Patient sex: M
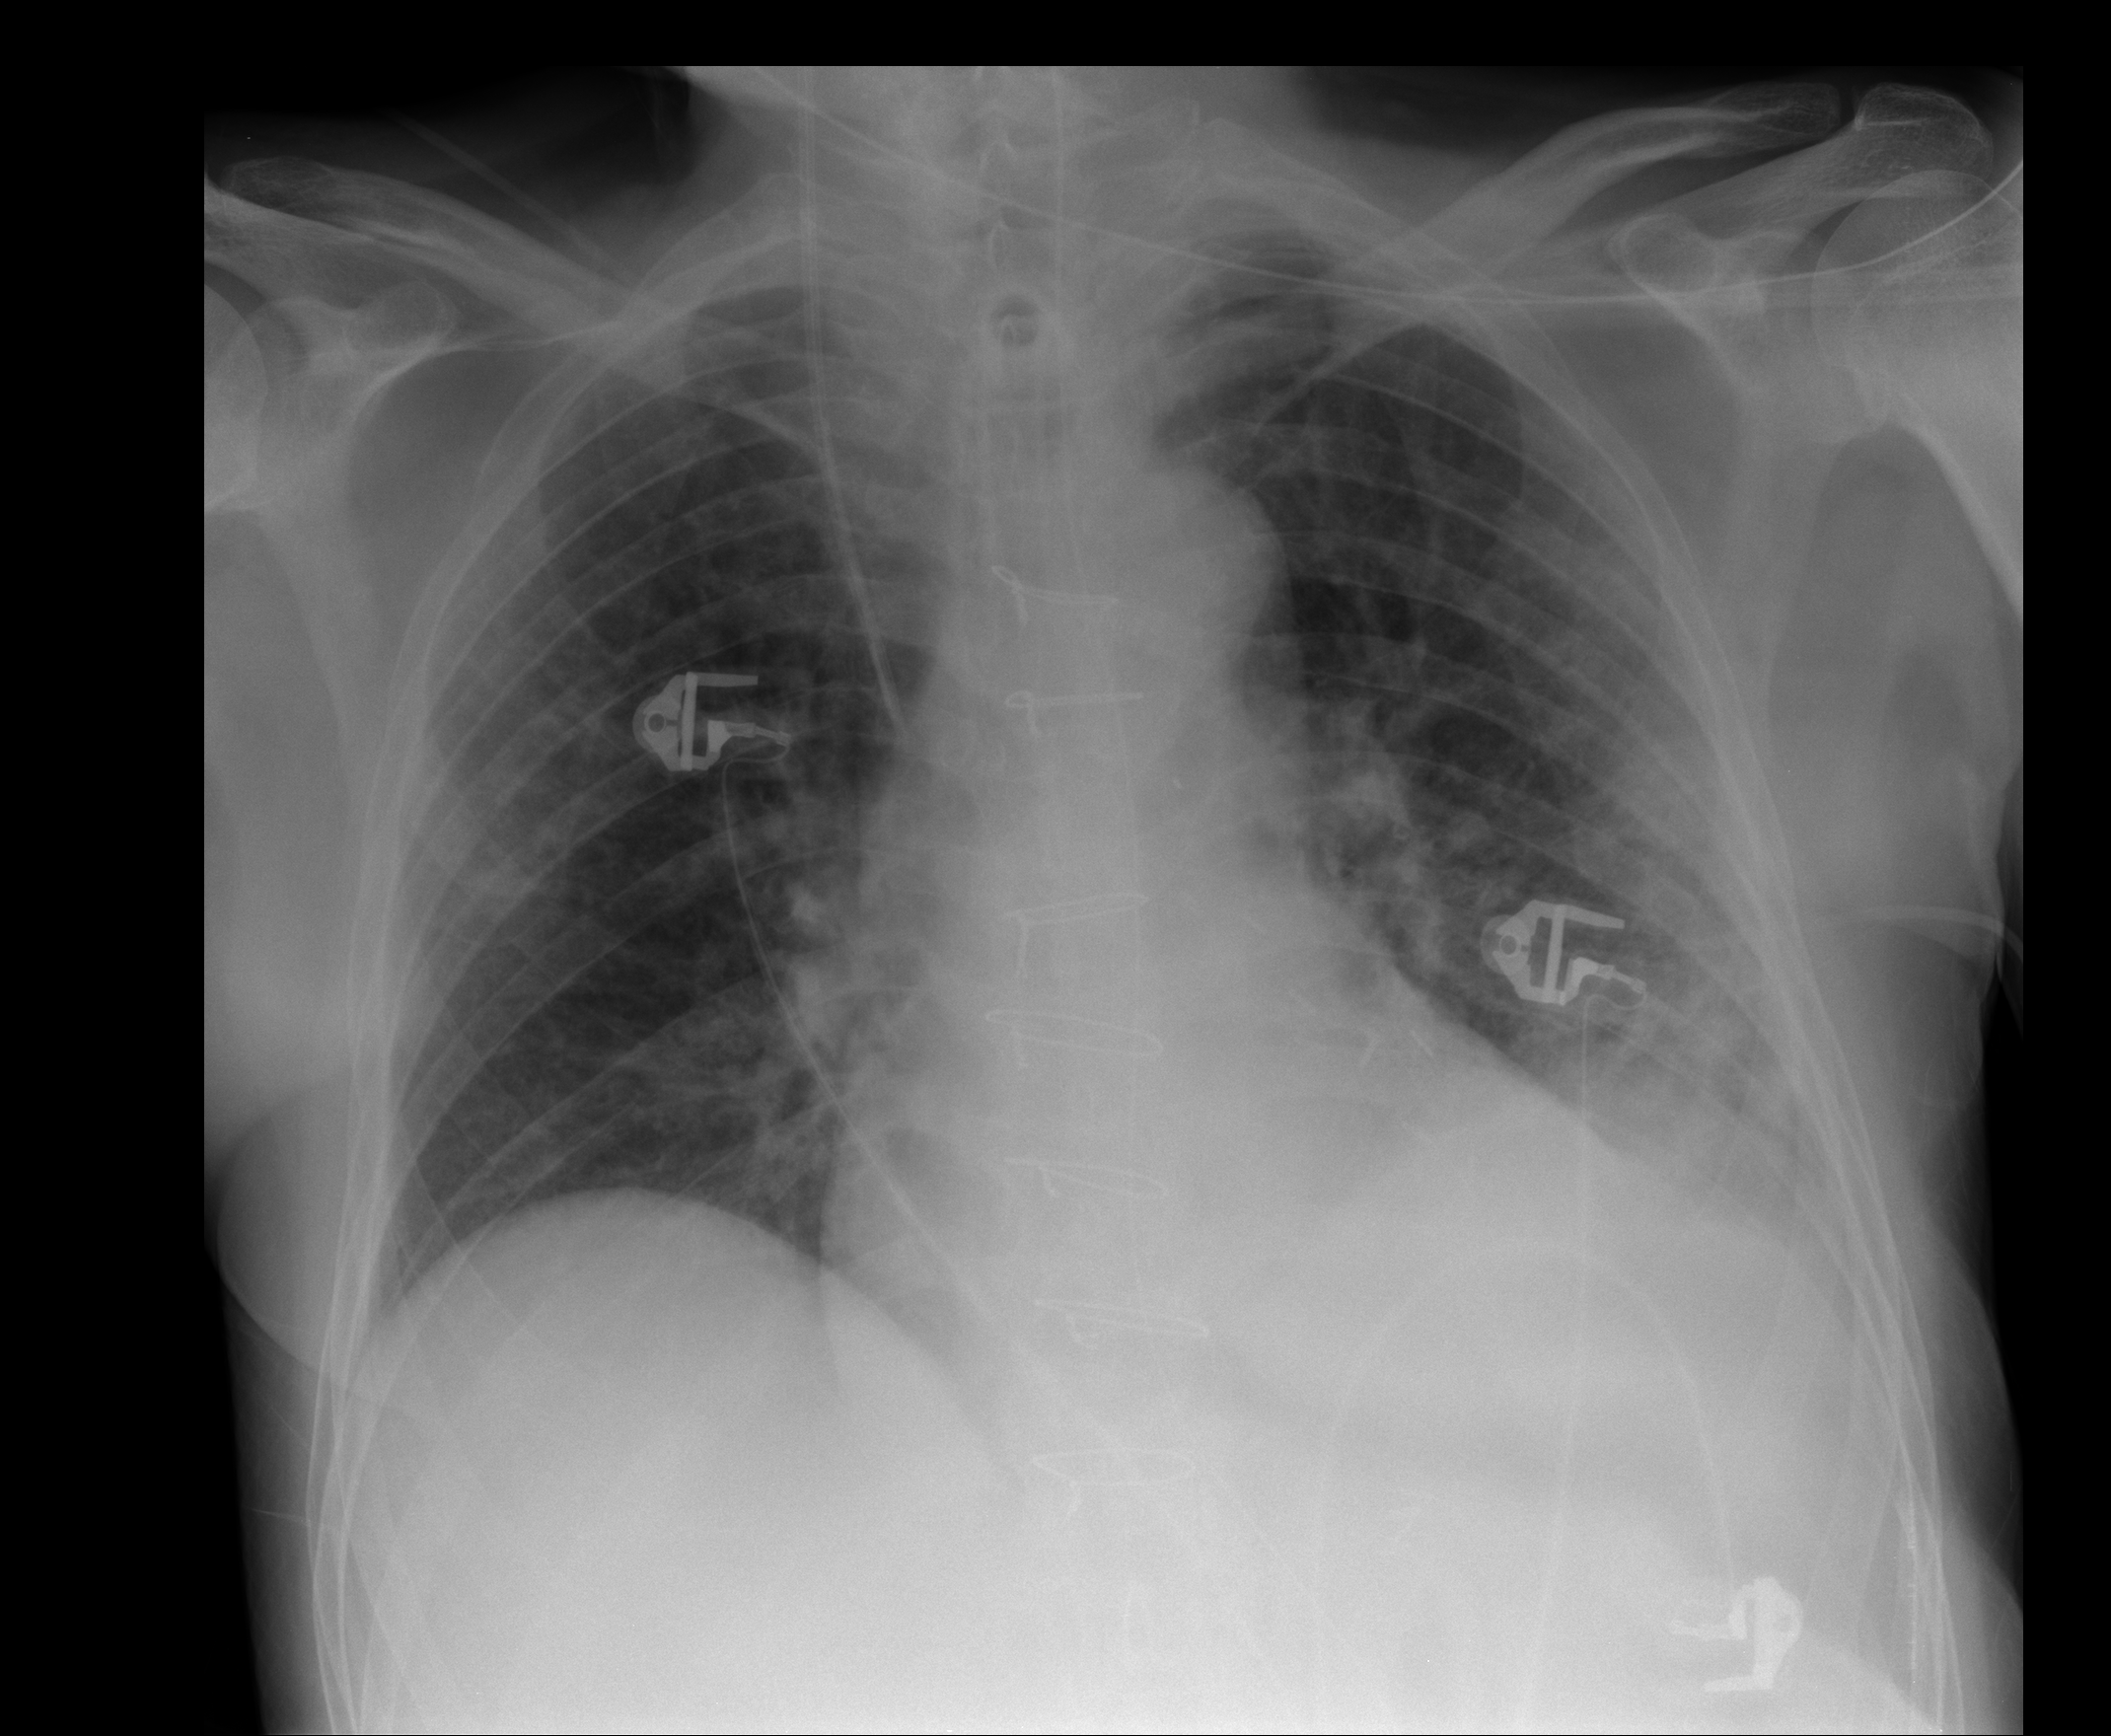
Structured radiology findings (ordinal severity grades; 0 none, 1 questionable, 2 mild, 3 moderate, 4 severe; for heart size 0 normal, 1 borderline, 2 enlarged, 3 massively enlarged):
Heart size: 0
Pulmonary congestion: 1
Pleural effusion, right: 0
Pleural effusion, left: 0
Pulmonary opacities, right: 1
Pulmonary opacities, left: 2
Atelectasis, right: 2
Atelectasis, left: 2